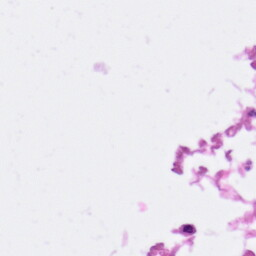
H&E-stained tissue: Pancreatic